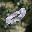
Label: 0